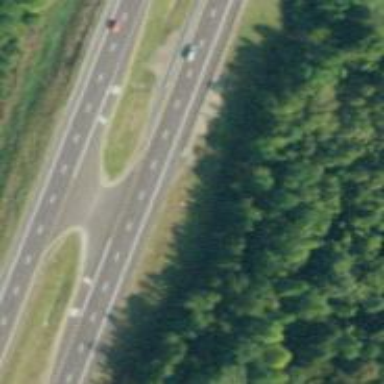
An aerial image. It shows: Asphalt road with dual carriageways at trunk level.